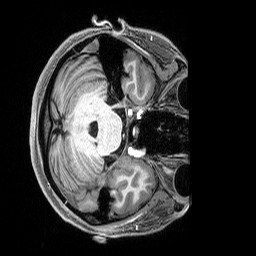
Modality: T1w
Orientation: axial
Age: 24
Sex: female
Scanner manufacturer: siemens
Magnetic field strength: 3 T
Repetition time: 2.8 s
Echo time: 0.00212 s